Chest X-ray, PA view. Patient: 42 years old, sex M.
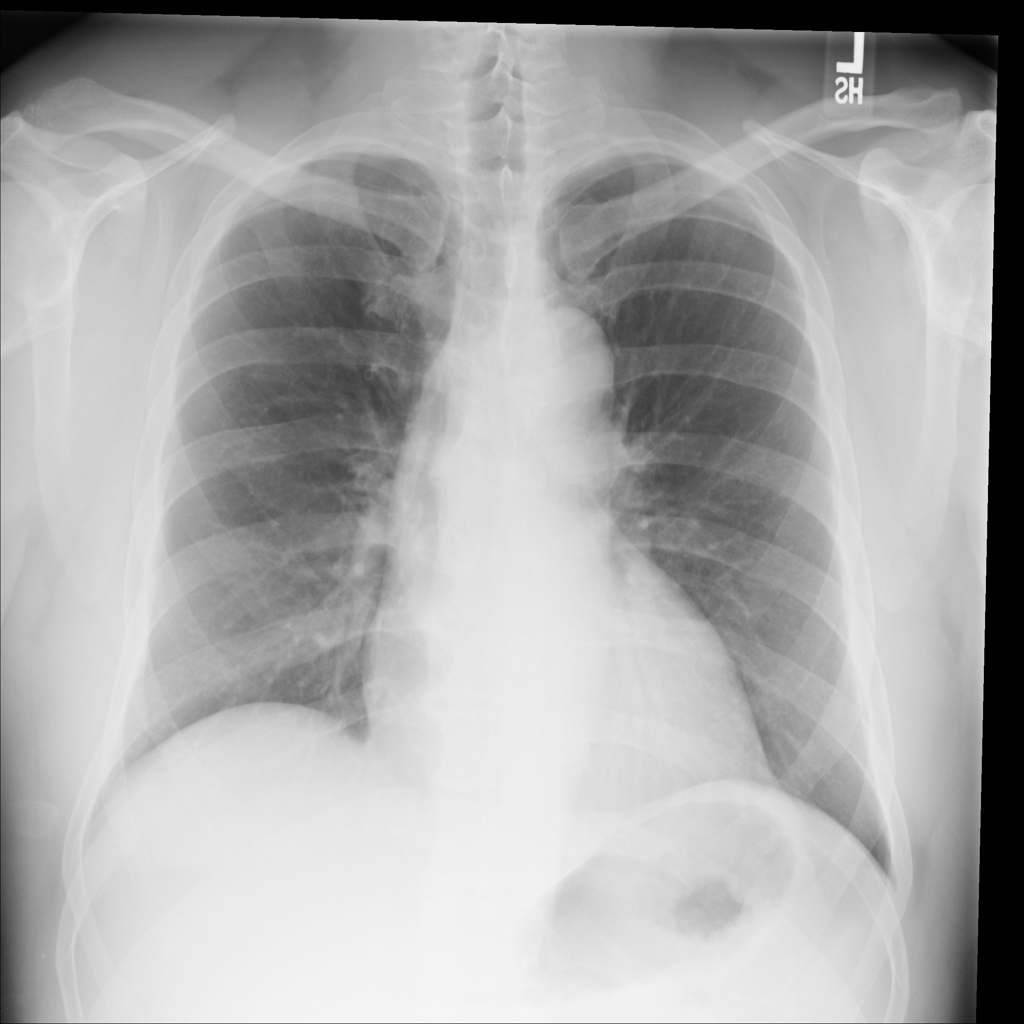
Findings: No Finding